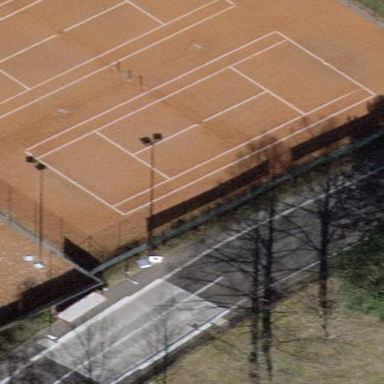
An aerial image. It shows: Tennis court in leisure pitch.